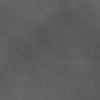
Label: dusty